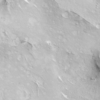
Label: not_dusty